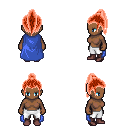
a pixel art fantasy rpg character, female body template, human, dark skin, blue cape, white pants, red long topknot hairstyle, maroon shoes, four views (front, back, left, right), 2x2 character sprite sheet, small pixel art, hard edges, no anti-aliasing